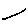
Label: line